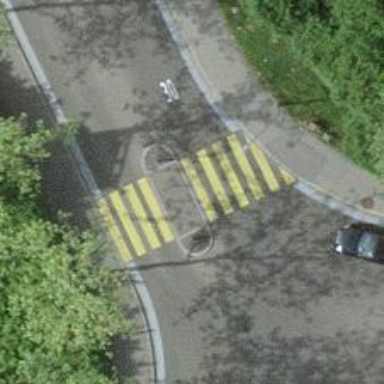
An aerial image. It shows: Kerb barrier.